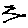
Label: zigzag